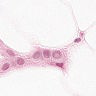
Metastatic tissue present: yes